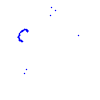
Particle: kaon